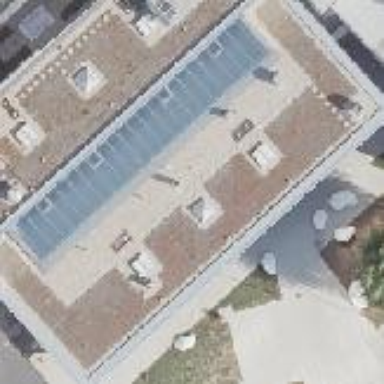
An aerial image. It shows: Part of building.